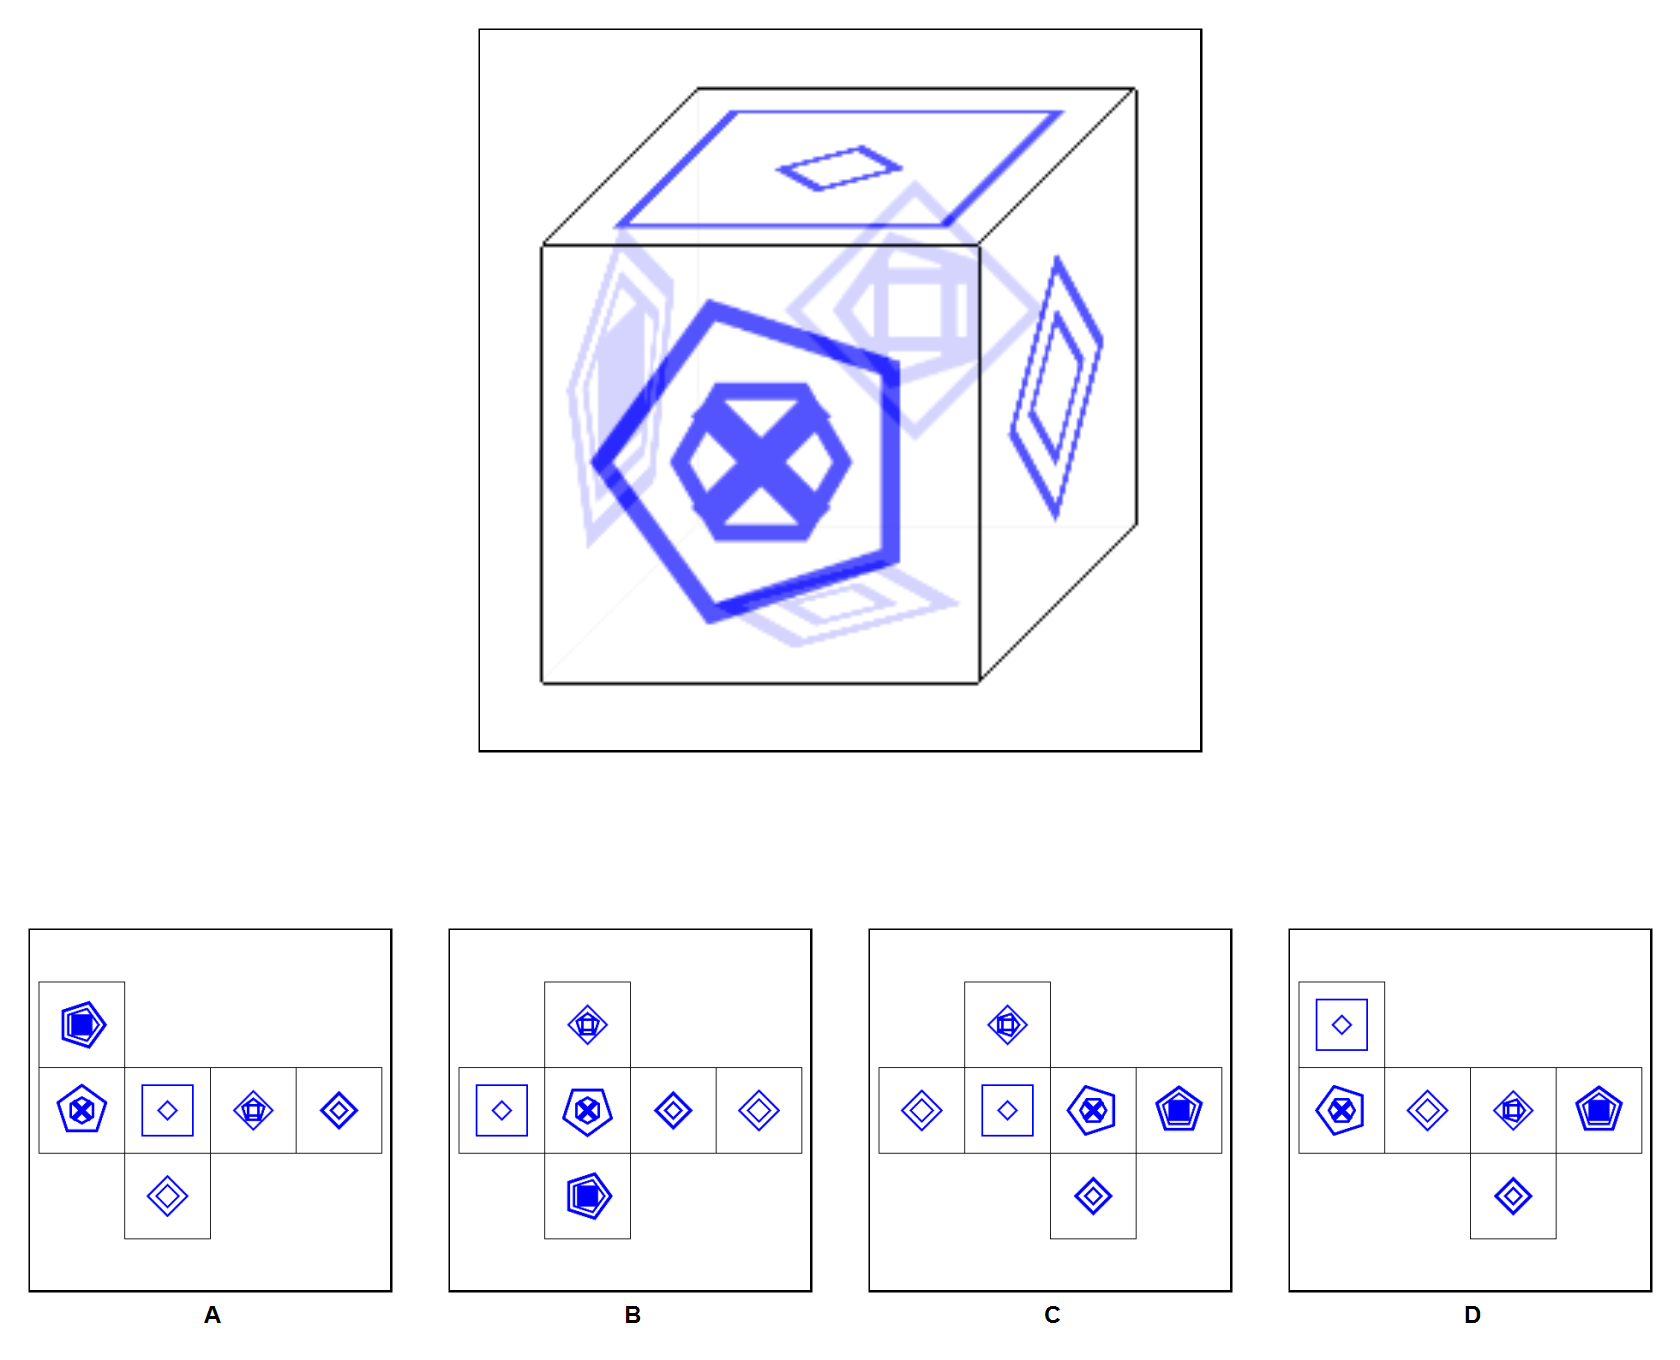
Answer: D